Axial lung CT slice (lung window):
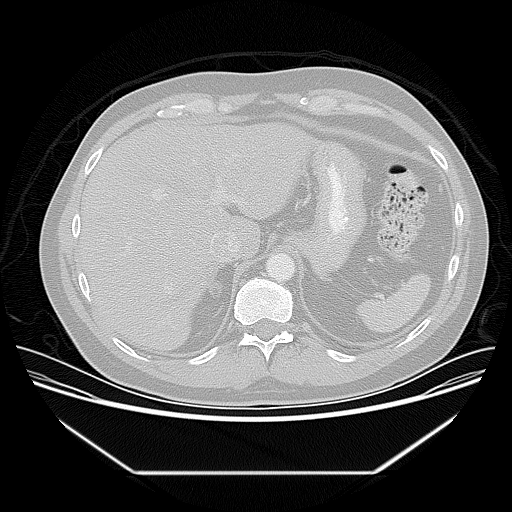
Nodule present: no